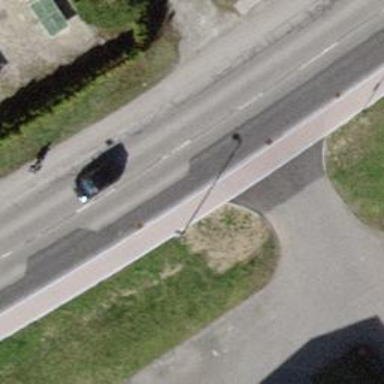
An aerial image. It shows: Public transport stop position.